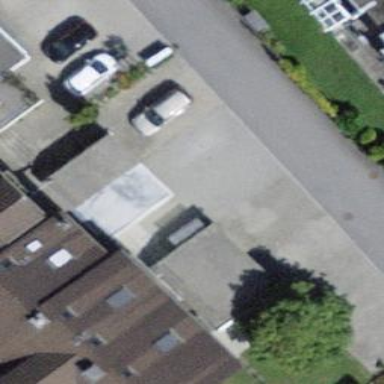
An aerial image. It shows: Group of garages.